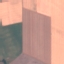
Land use / land cover class: AnnualCrop